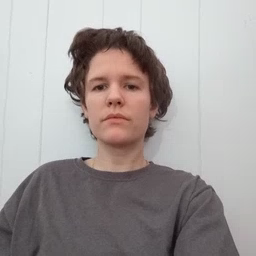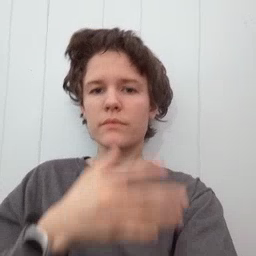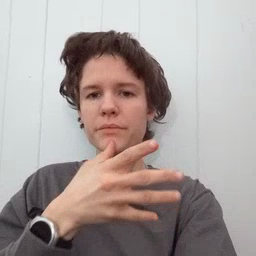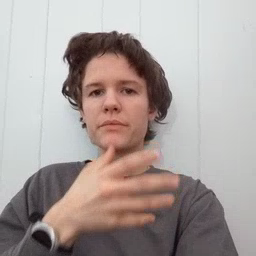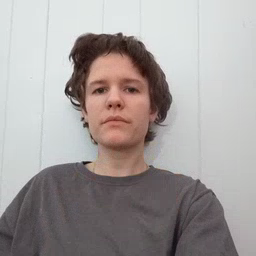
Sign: mom